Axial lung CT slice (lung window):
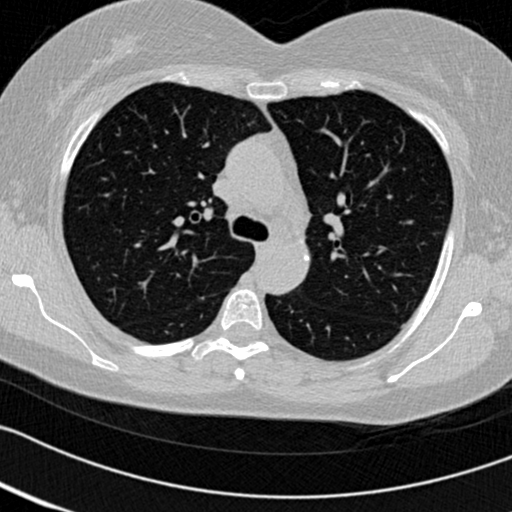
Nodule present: no